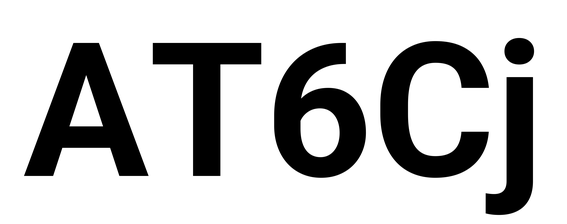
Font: Roboto_Bold